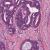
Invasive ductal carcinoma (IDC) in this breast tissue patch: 0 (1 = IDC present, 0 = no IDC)